Interaction volume radius: 5 \u00c5
Interaction volume height: 20 \u00c5
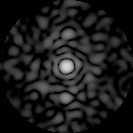
Disorder parameter: 0.8376